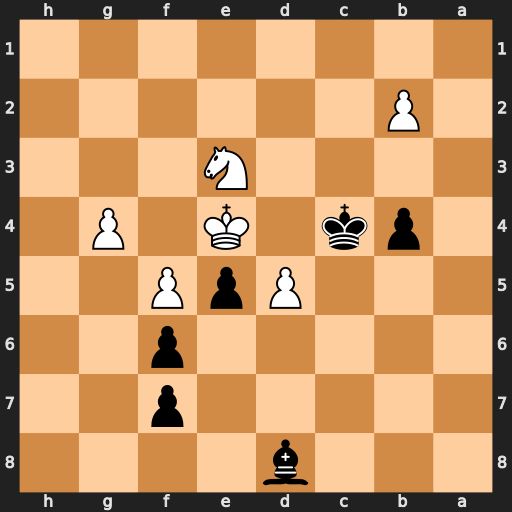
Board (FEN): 3b4/5p2/5p2/3PpP2/1pk1K1P1/4N3/1P6/8
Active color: b
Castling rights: -
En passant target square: -
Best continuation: Kb3 Kd3 Kxb2